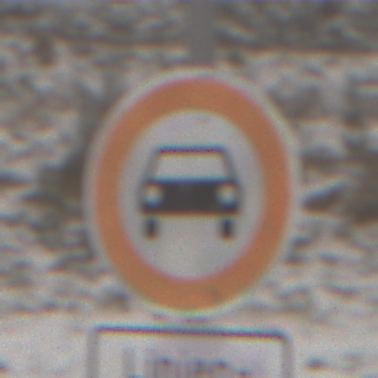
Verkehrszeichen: VerbotKraftwagen
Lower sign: BesondereFahrzeugeUndTransportgueter2
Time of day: Midday
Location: Outdoor (Nature)
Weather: Overcast
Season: Winter
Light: Natural